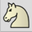
Piece: wN